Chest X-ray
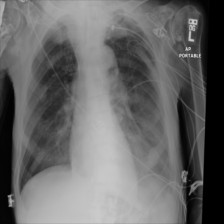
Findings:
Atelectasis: negative
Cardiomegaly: negative
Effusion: negative
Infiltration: negative
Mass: negative
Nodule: negative
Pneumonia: negative
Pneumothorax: negative
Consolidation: negative
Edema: negative
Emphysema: negative
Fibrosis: negative
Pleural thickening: negative
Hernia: negative